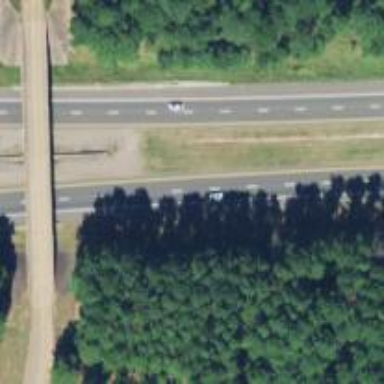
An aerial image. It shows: Asphalt motorway.